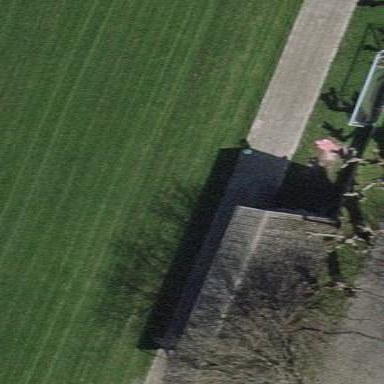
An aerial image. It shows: Roof with skillion shape.